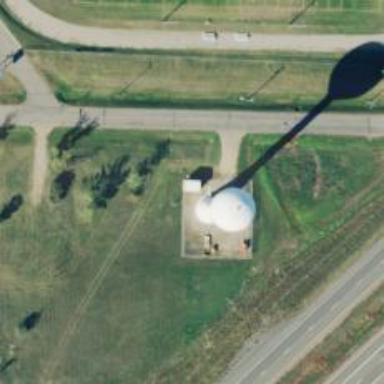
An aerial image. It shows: Water tower that is man-made.